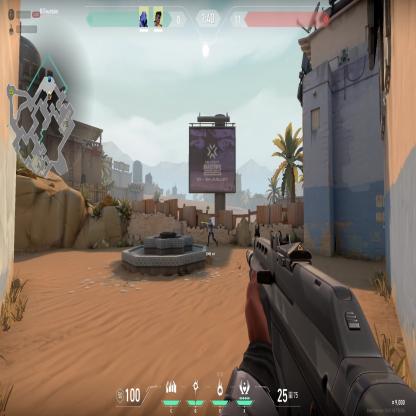
Label: teammate